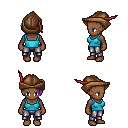
a pixel art fantasy rpg character, female body template, human, dark skin, teal pirate shirt, metal pants, purple long mohawk hairstyle, leather cap, four views (front, back, left, right), 2x2 character sprite sheet, small pixel art, hard edges, no anti-aliasing